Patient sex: M
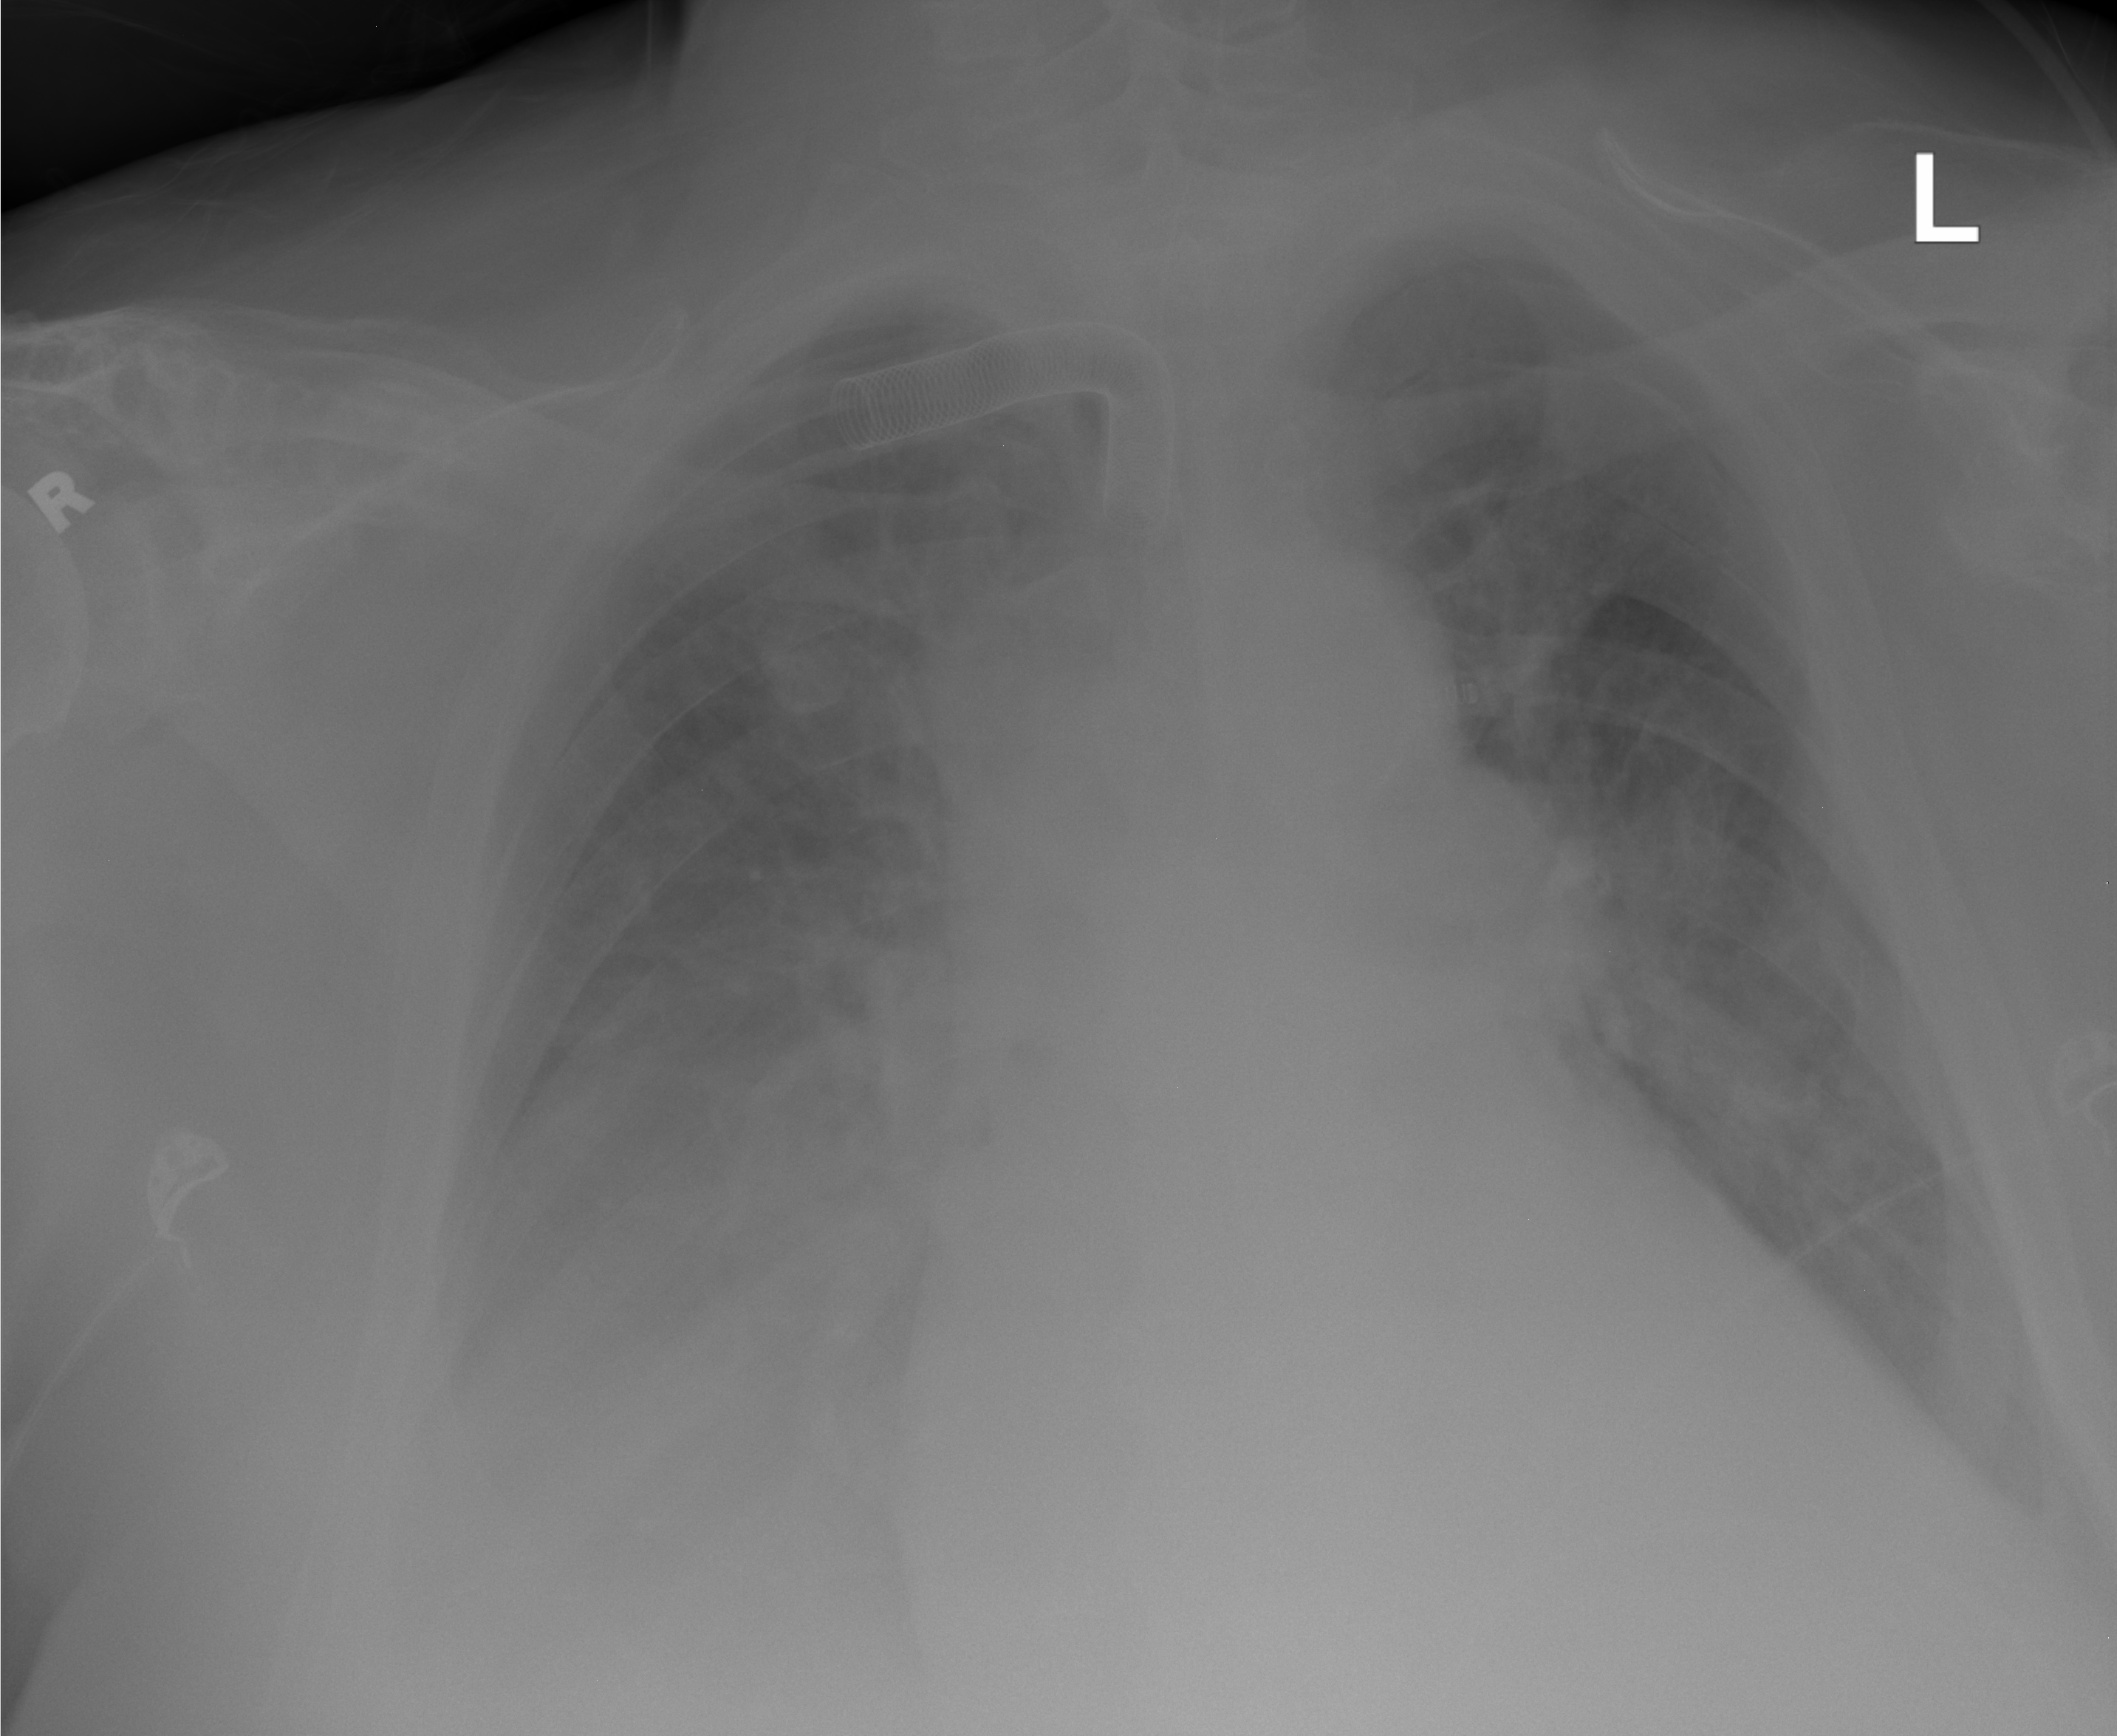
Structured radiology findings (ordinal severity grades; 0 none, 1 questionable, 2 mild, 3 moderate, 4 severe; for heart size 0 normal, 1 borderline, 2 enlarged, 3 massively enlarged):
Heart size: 2
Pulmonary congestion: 2
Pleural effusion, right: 3
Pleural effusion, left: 0
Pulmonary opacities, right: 0
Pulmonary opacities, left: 0
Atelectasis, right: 2
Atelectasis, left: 0